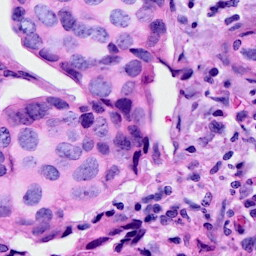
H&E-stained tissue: Breast